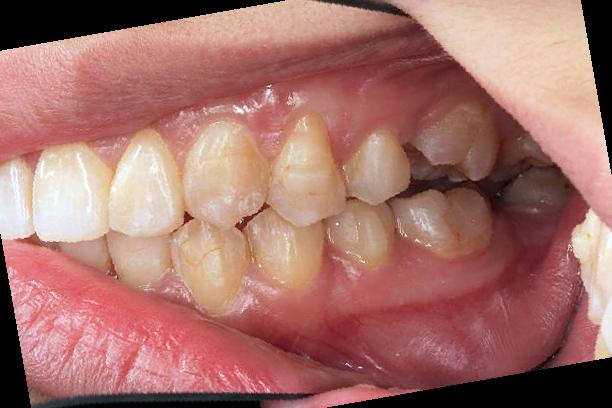
Condition: Calculus